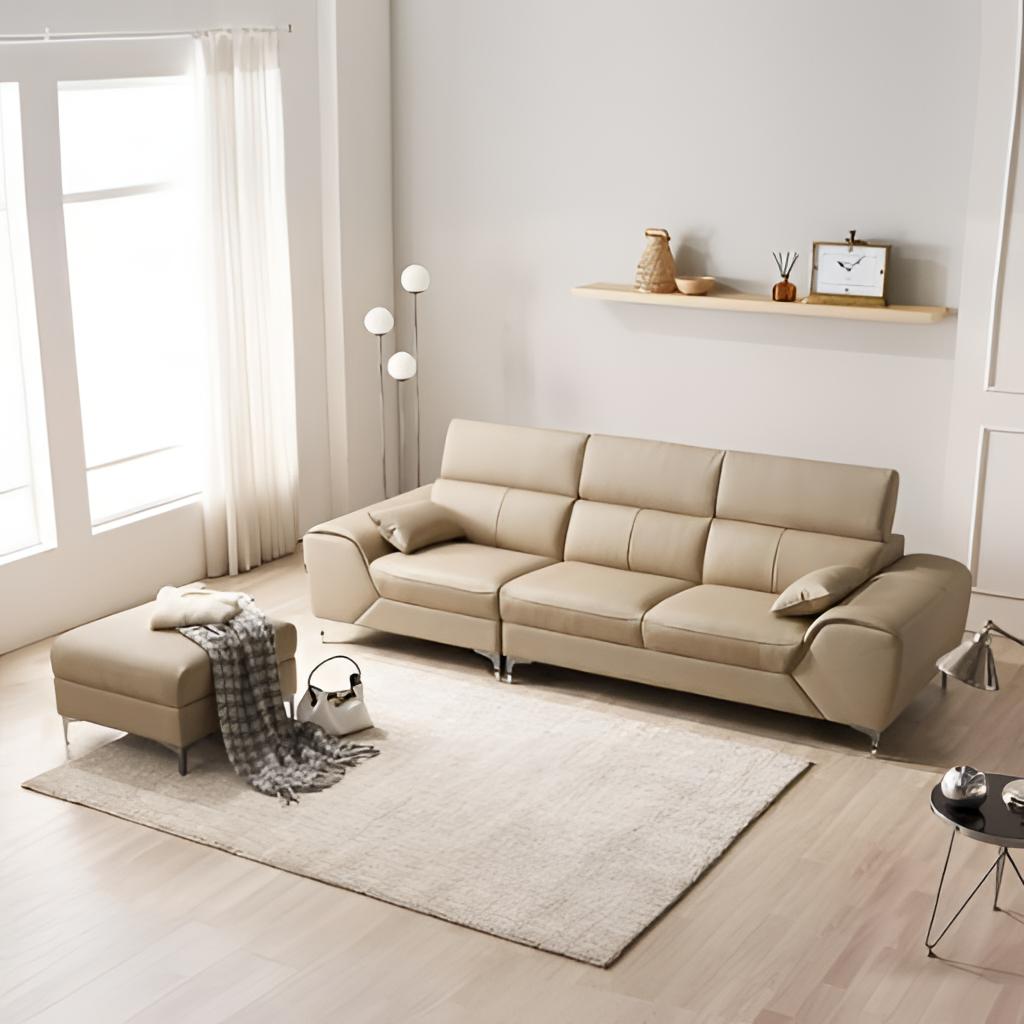
living room, leather sofa, modern, cream paint wallpaper, with solid pattern, wood flooring, with plank pattern